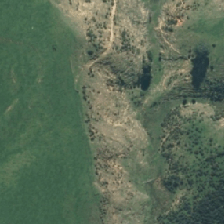
Land cover: grose_broom